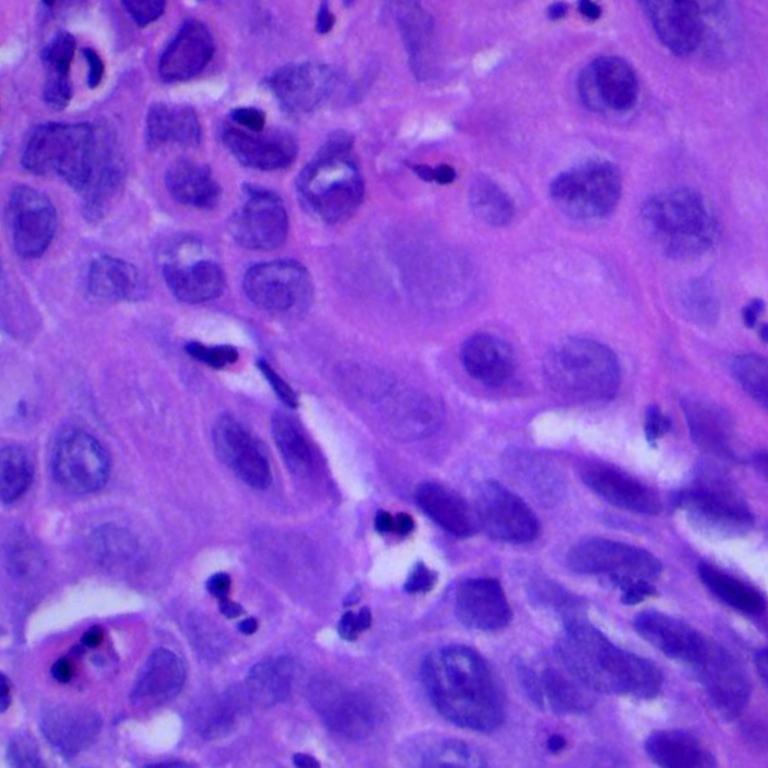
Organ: lung
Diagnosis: squamous carcinomas